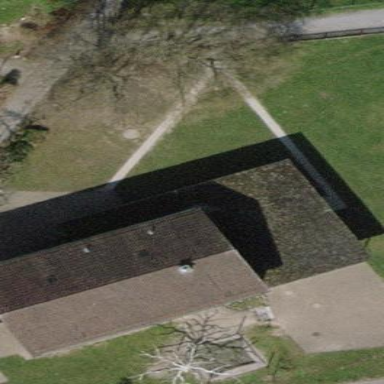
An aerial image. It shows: Kindergarten building.